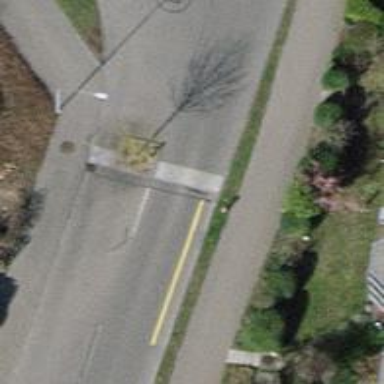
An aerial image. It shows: Table-style traffic calming feature.